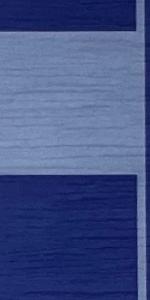
Label: Empty